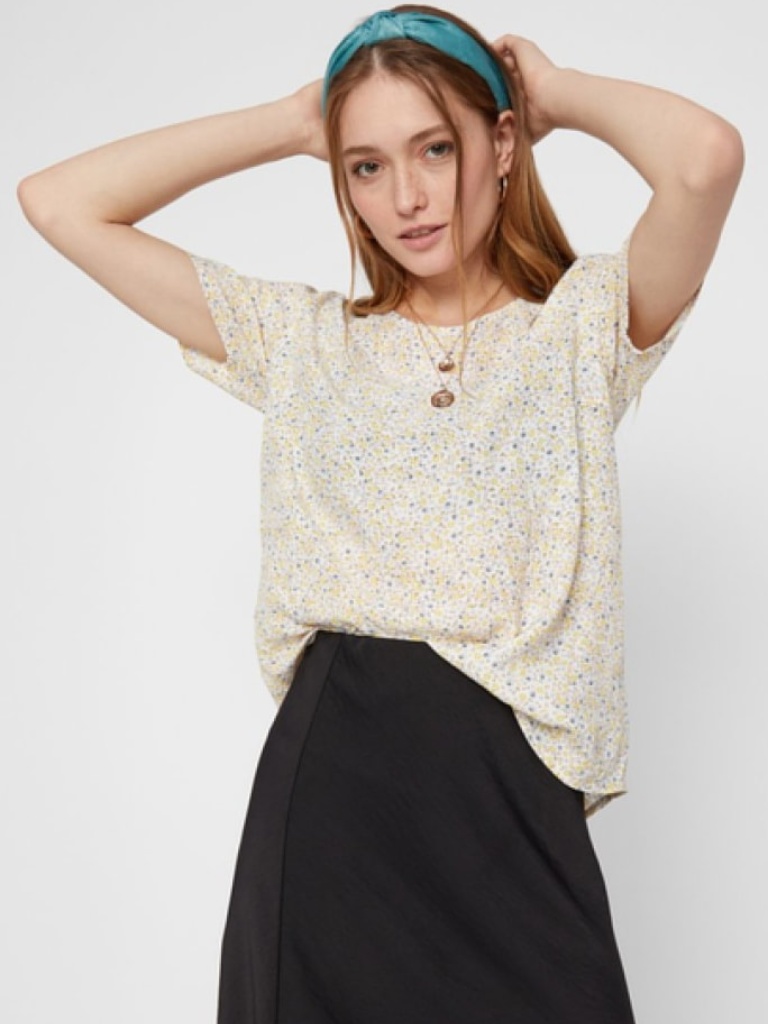
cotton loose short sleeve hip length French Tucked crew t-shirt